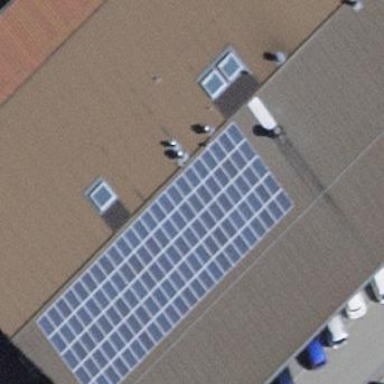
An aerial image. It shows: Solar power generator using photovoltaic method with solar photovoltaic panel types.